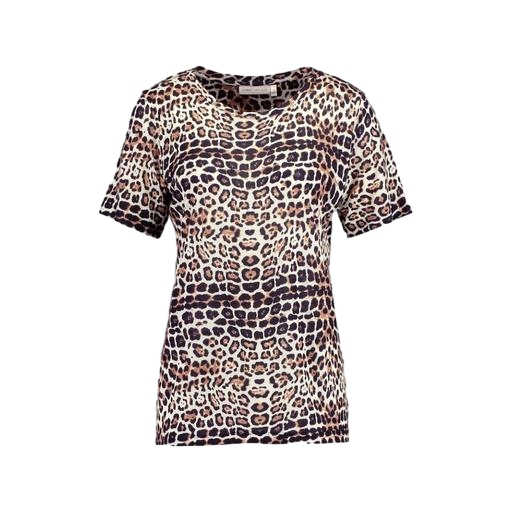
blue animal-print t-shirt only macy, multicolor women's leopard-print t, multicolor leopard printed t-shirt, white background